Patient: sex M, age 53
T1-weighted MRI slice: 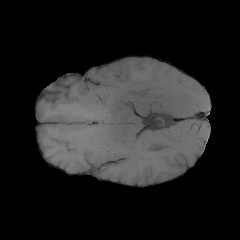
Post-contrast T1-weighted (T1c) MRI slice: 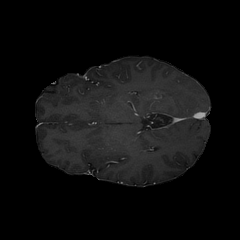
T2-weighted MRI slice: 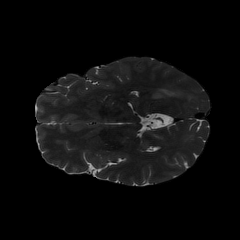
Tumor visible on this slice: yes
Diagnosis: Glioblastoma, IDH-wildtype
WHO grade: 4